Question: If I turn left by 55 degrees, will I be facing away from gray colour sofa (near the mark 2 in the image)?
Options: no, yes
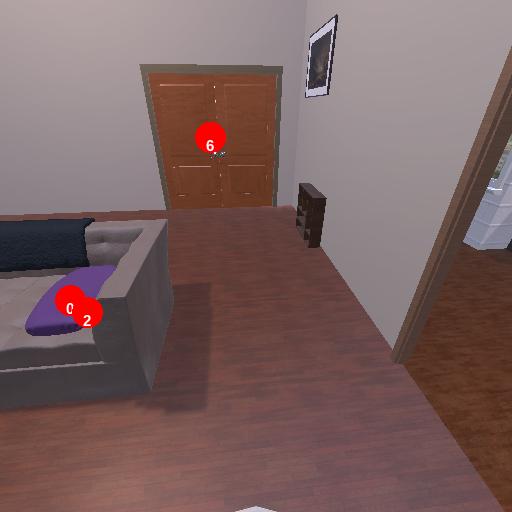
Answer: no